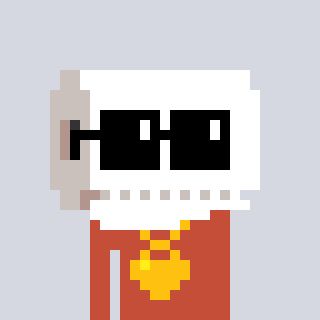
a pixel art character with square black sunglasses, a toiletpaper-full-shaped head and a rust-colored body on a cool background